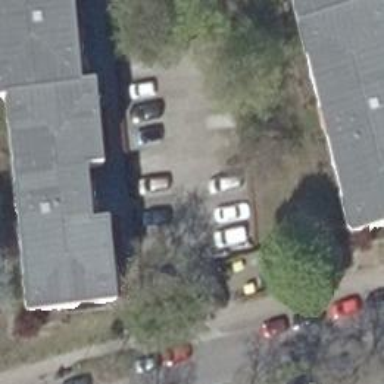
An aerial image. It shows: Parking area with surface.